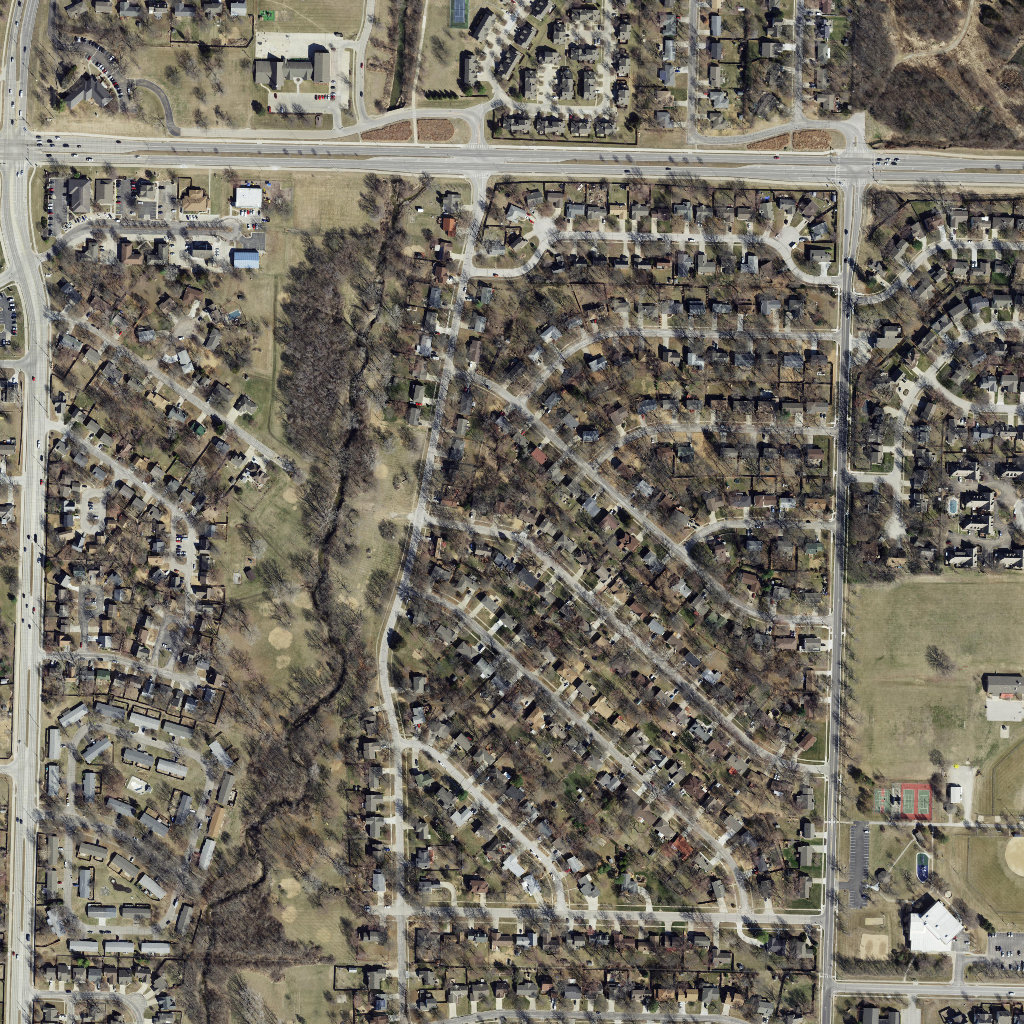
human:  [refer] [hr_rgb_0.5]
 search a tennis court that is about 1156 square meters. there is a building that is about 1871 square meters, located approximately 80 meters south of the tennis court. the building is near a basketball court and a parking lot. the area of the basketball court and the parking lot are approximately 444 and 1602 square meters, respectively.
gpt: <box>[[87, 76, 91, 80, 0]]</box>